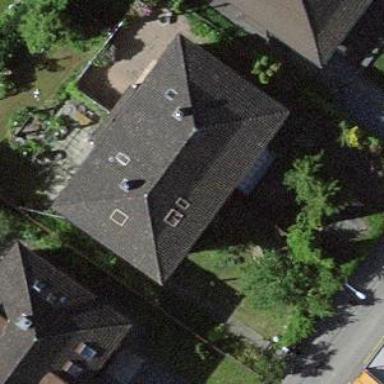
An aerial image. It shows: Hipped roof on apartment building.